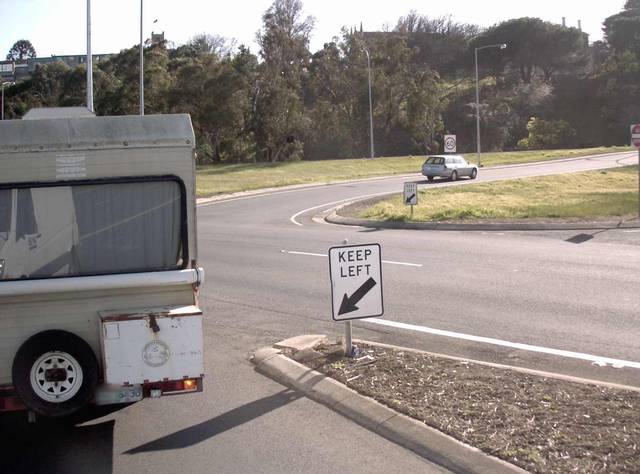
Region: Australia
Coordinates: -41.411, 147.128